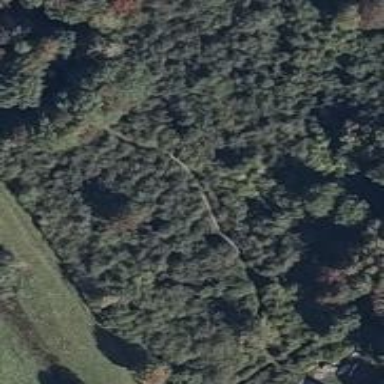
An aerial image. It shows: Path.